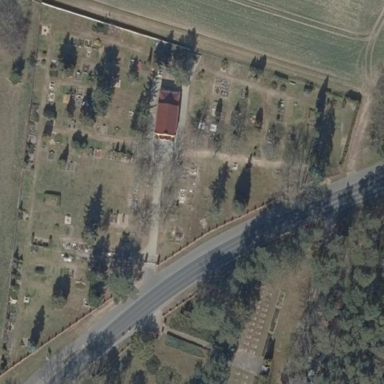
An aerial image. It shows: Cemetery.